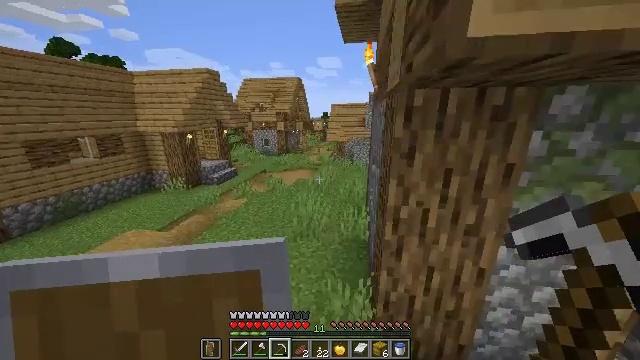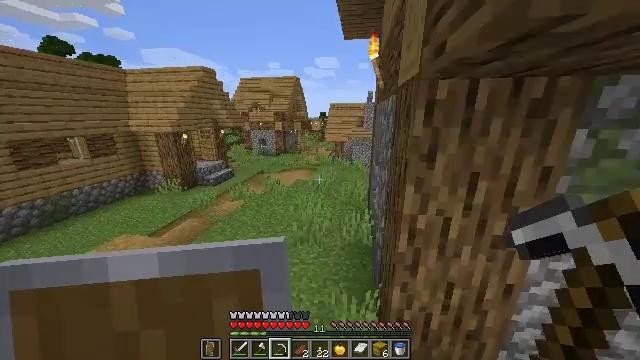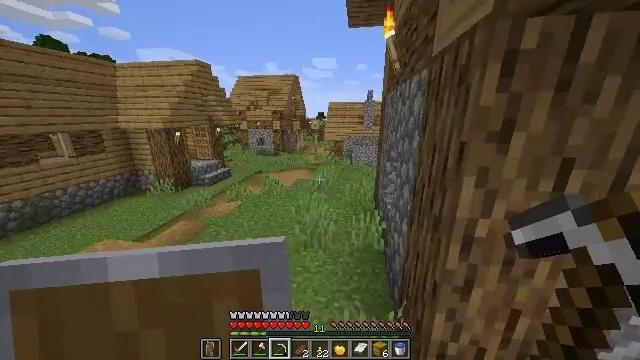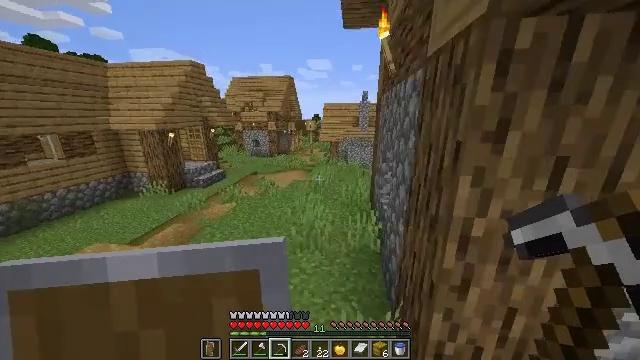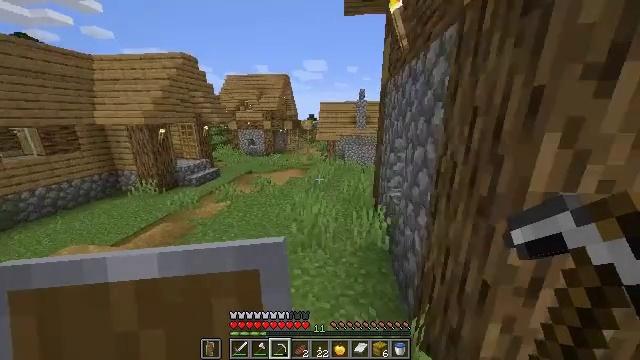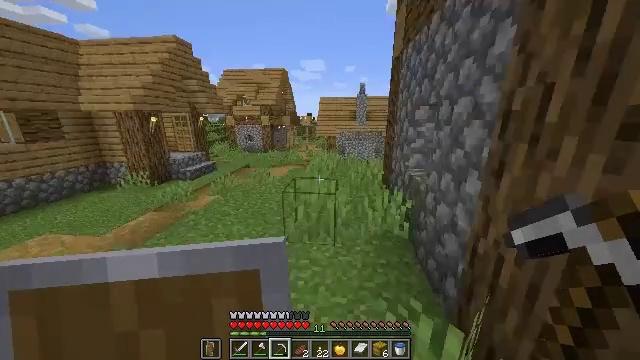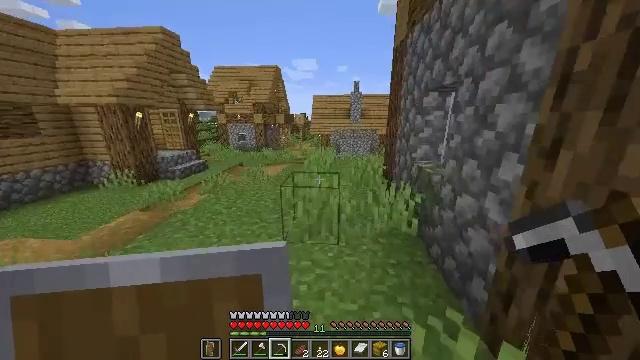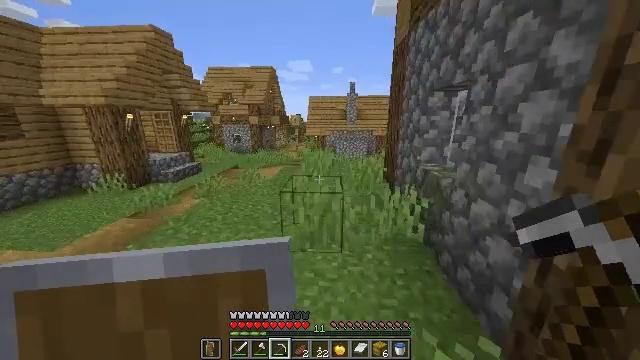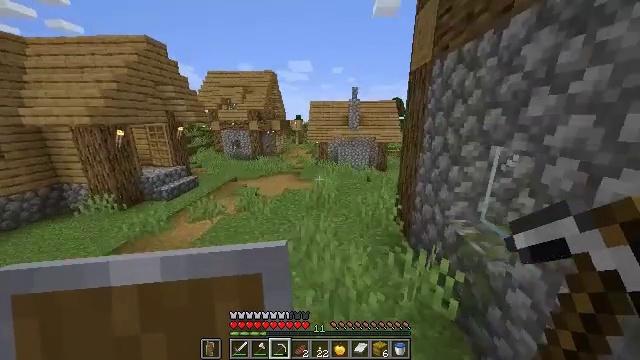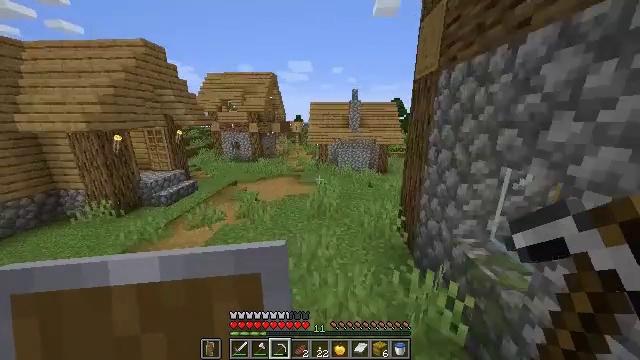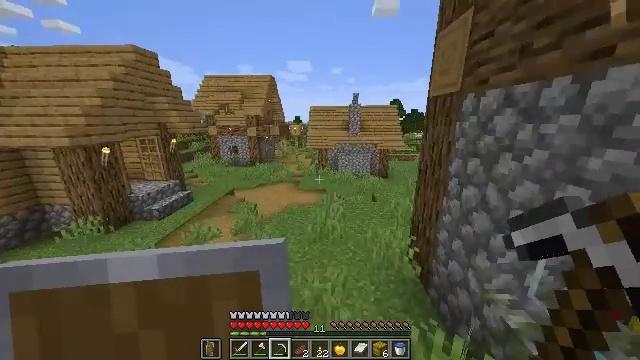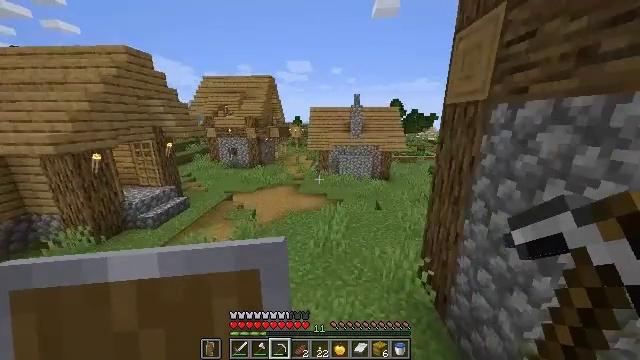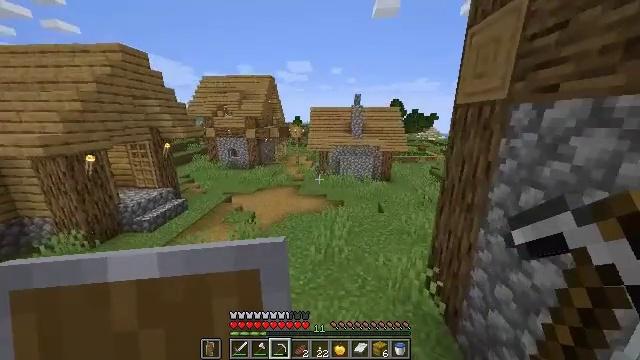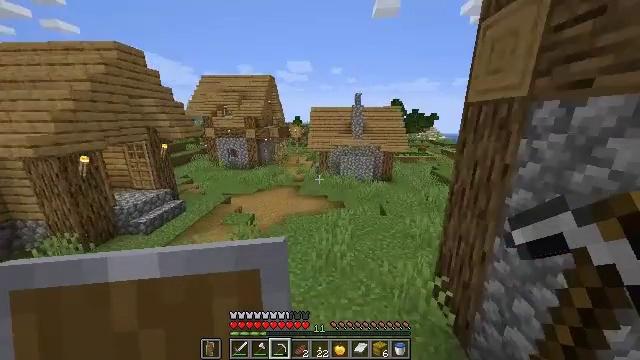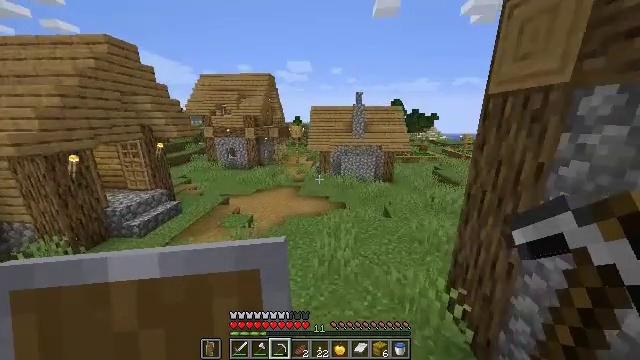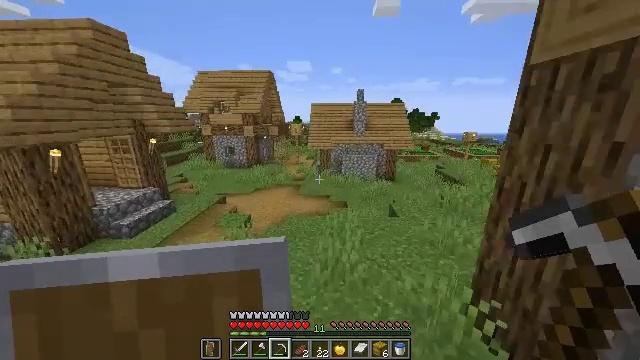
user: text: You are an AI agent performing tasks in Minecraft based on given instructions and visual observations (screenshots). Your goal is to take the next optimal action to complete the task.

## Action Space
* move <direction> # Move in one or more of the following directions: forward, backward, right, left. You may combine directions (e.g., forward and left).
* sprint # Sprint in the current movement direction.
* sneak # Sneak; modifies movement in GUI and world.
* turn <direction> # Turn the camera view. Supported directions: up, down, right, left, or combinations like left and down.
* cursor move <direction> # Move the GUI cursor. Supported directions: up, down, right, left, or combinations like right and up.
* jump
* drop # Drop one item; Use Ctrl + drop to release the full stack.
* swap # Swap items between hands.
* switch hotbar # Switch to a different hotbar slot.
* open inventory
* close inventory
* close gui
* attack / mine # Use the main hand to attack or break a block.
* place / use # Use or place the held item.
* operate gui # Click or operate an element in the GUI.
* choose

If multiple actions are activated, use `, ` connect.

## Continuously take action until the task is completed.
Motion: motion action
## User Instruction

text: Break the blast furnace block.
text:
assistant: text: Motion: move forward and move left, jump
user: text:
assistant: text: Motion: move forward and move left, jump
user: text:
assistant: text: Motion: move forward and move left, turn right, jump
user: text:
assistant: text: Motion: move forward and move left, turn right, jump
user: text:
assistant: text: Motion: move forward, jump
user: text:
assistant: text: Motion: move forward, turn right, jump
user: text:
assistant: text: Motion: move forward, turn right, jump
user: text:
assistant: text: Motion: move forward, jump
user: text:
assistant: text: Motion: move forward, jump
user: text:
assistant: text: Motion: move forward, jump
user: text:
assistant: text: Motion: move forward, jump
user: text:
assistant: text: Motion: move forward, jump
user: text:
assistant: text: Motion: move forward, jump
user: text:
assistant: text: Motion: move forward, jump
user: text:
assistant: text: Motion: move forward, jump
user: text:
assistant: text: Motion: move forward, jump
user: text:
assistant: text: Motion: move forward, jump
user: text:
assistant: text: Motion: move forward, jump
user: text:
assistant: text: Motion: move forward, jump
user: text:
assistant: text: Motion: move forward, jump
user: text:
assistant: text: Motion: move forward, jump
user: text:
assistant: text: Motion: move forward, jump
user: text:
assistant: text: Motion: move forward, jump
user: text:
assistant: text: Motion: move forward, jump
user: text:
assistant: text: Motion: move forward, jump
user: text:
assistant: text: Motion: move forward, jump
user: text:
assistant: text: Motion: move forward, jump
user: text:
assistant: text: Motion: move forward, jump
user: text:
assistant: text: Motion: move forward, jump
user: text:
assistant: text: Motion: move forward, turn left, jump